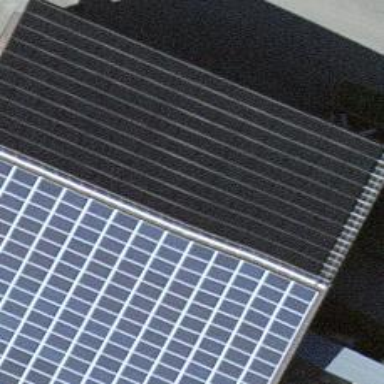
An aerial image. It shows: Solar photovoltaic panel generator.